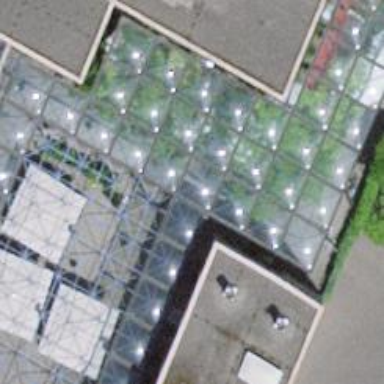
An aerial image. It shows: View of roof of building.